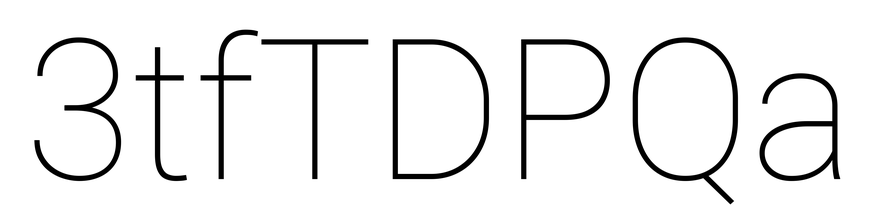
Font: Roboto_Thin